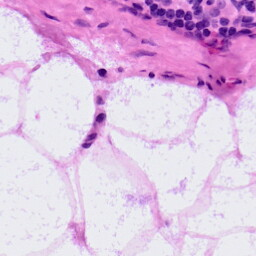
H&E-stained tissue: LymphNode